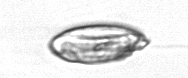
Label: Katodinium_or_Torodinium